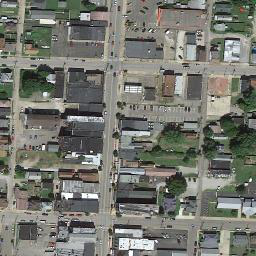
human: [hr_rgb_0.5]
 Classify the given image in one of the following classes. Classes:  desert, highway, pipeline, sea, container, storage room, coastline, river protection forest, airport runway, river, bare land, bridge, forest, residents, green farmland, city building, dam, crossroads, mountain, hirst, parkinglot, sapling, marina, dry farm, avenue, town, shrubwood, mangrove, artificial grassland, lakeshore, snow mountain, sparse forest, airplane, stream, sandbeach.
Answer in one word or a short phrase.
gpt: town